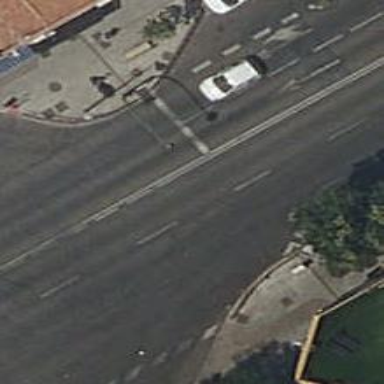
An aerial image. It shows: Road with traffic signals.